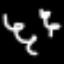
Label: squiggle